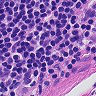
Metastatic tissue present: no